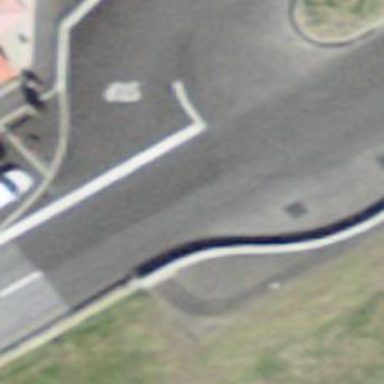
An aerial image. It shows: Road with stop sign.